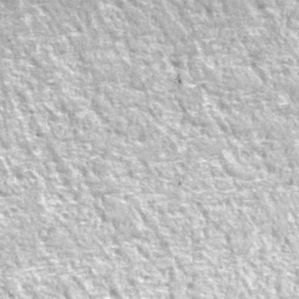
Label: frost